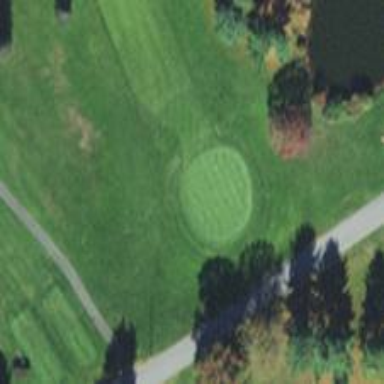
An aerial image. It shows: Golf hole.